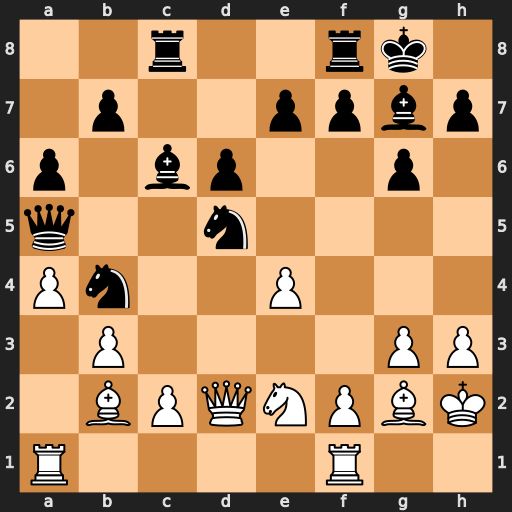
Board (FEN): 2r2rk1/1p2ppbp/p1bp2p1/q2n4/Pn2P3/1P4PP/1BPQNPBK/R4R2
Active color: w
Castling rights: -
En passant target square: -
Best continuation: Bxg7 Kxg7 exd5 Bxd5 c3 Bxg2 cxb4 Qd5 Qb2+